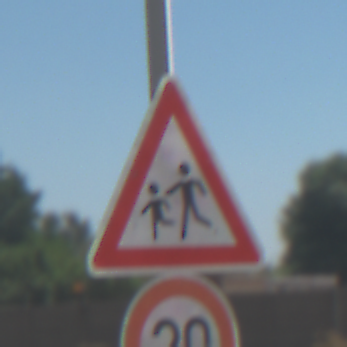
Verkehrszeichen: KinderRechts
Zusatzzeichen unten: Geschwindigkeit20
Umgebung: Outdoor, Nature
Tageszeit: Midday
Wetter: Clear
Licht: Natural
Jahreszeit: NotSpecified
Kontrast: HighContrast